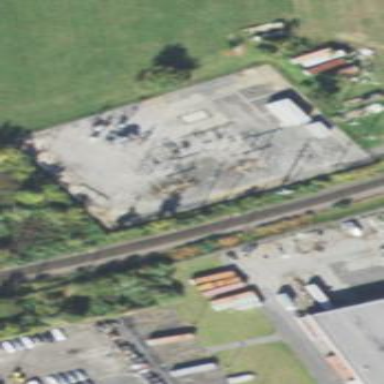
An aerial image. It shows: Power substation.